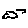
Label: cloud